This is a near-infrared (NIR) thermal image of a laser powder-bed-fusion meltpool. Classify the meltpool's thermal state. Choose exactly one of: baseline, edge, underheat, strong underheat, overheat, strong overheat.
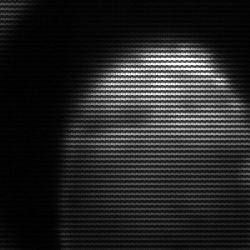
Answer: edge